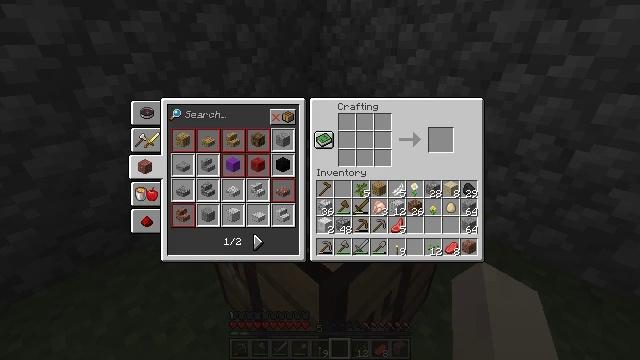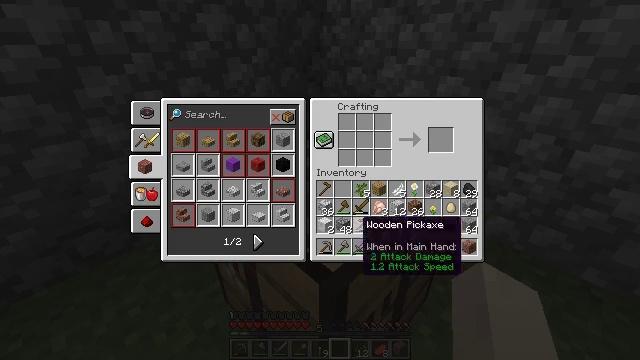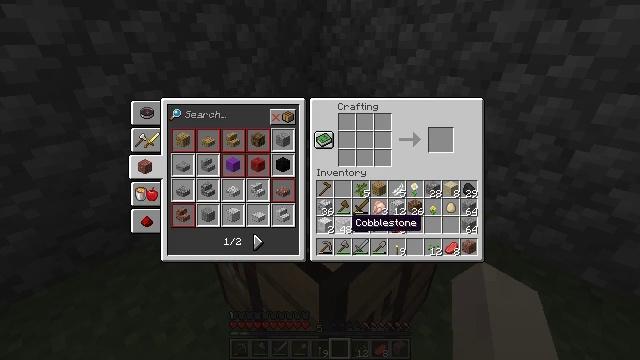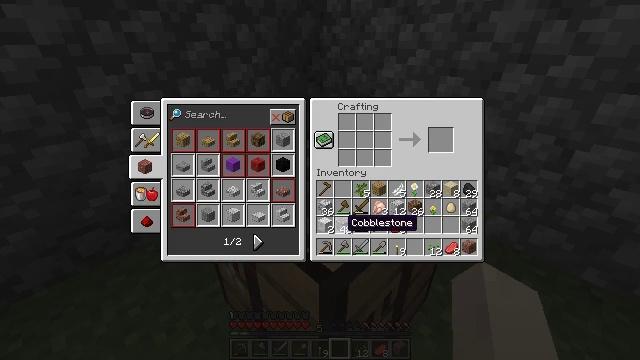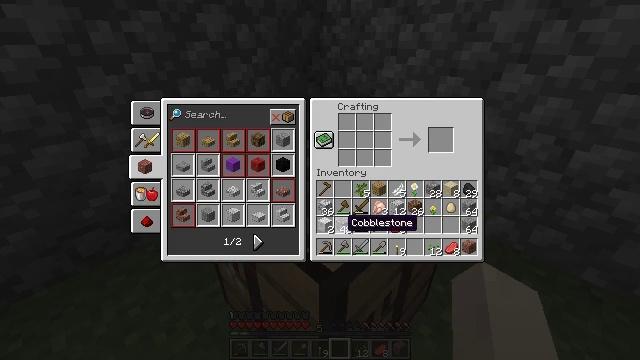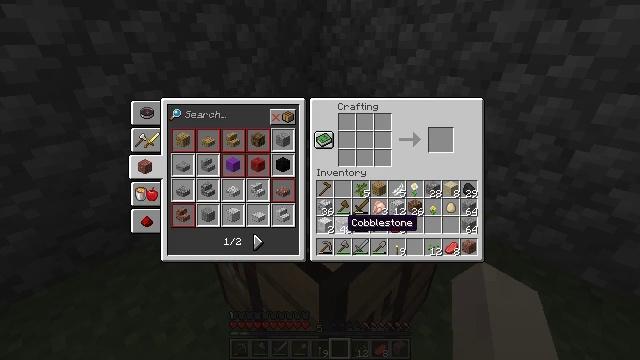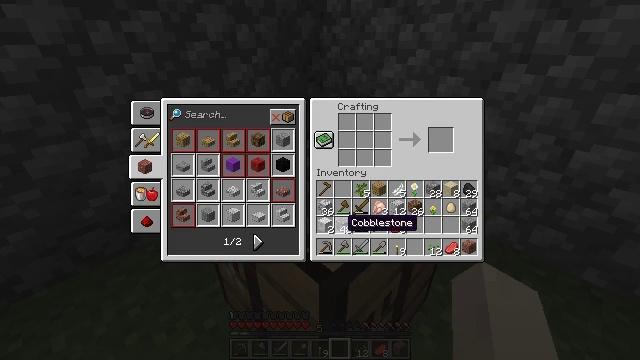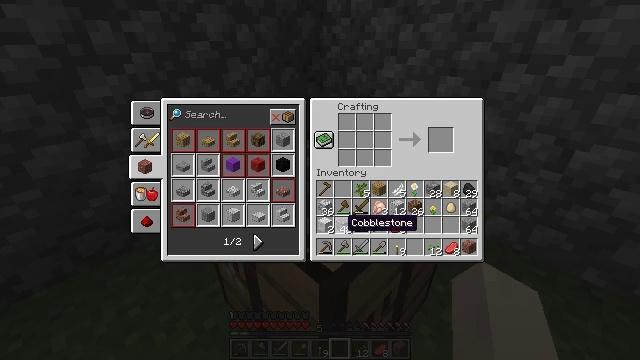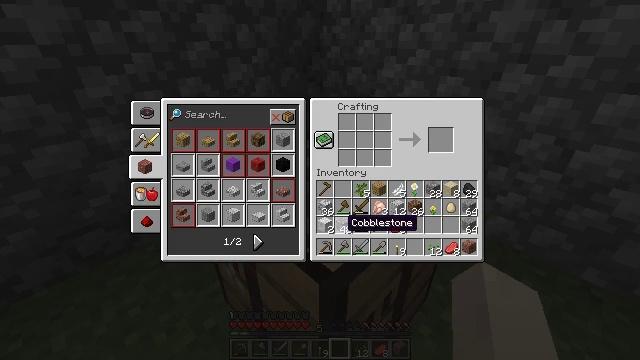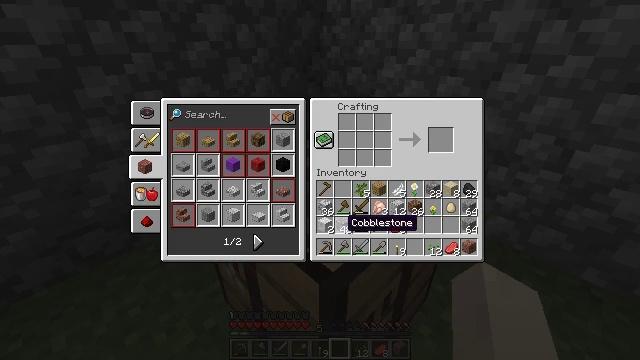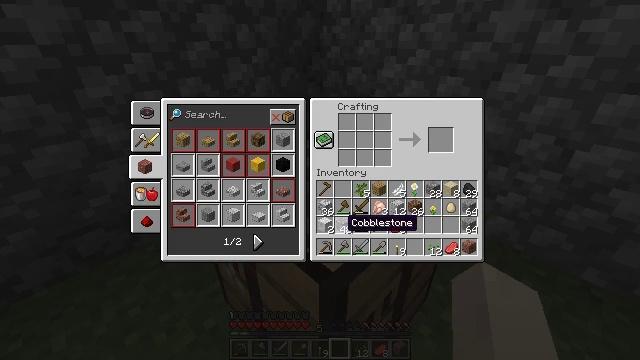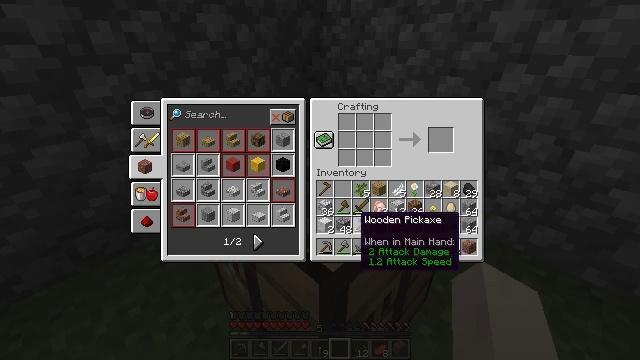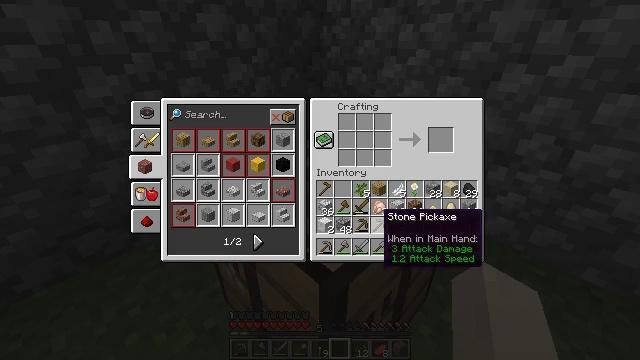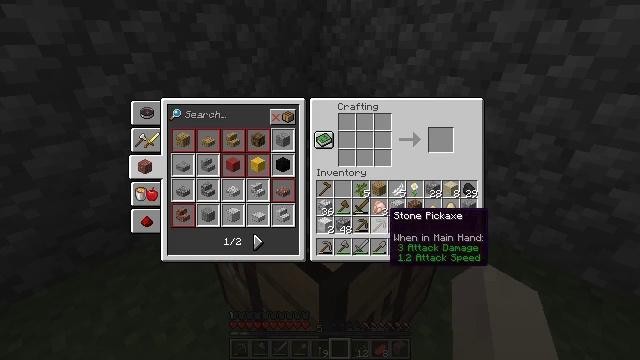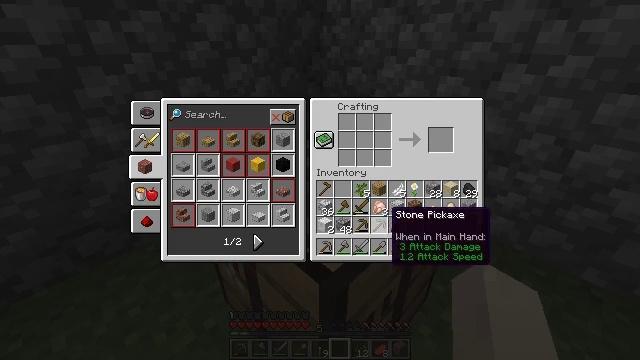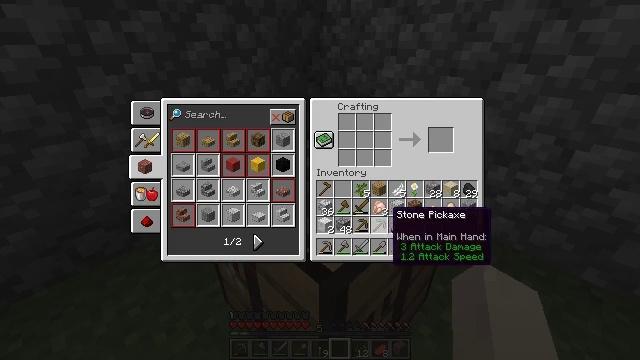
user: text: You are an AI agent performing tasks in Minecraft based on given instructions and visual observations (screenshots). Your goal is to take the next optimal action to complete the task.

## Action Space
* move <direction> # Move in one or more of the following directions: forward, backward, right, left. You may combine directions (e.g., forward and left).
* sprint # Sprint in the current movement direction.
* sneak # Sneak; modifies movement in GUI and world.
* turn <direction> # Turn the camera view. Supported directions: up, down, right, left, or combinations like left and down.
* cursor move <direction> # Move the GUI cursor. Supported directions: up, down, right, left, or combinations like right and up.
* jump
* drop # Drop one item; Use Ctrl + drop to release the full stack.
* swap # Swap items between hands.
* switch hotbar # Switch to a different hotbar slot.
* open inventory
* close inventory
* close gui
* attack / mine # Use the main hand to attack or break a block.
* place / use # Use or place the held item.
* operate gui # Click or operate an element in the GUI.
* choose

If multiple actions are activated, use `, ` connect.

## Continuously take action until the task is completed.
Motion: motion action
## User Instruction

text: Craft andesite using the appropriate materials.
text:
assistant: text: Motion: cursor move left
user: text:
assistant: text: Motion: cursor move left
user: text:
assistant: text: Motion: no_op
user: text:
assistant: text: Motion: no_op
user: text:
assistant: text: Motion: no_op
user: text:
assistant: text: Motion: no_op
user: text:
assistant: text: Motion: no_op
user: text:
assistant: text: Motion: no_op
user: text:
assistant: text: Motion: no_op
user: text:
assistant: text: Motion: no_op
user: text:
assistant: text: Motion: no_op
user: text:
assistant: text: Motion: no_op
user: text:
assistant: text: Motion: no_op
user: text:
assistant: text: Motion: no_op
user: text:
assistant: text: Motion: no_op
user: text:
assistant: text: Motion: no_op
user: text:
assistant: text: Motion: cursor move right
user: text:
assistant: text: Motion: cursor move right
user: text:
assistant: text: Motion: no_op
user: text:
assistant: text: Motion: no_op
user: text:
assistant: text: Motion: no_op
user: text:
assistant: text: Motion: no_op
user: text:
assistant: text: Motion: cursor move left
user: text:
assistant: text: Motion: cursor move left
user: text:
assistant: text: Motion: no_op
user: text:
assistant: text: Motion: no_op
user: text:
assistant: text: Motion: no_op
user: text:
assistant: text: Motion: no_op
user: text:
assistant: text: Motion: no_op
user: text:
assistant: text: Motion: no_op